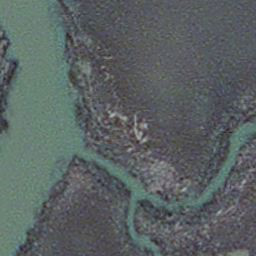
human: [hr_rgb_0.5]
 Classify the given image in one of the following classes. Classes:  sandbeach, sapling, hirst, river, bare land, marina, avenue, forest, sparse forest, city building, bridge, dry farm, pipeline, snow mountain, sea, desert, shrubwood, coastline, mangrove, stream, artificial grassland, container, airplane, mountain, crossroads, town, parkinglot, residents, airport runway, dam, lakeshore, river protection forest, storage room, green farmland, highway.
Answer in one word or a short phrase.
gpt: stream